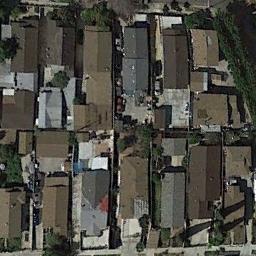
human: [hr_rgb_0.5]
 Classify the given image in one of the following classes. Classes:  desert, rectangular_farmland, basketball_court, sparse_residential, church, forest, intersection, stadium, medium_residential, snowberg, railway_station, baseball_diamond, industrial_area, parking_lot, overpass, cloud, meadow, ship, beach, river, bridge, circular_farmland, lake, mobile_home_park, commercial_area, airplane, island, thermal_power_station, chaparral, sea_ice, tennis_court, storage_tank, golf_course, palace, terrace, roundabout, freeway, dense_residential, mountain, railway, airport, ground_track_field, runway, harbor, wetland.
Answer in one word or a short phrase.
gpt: dense_residential